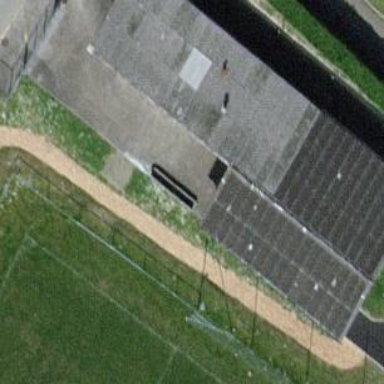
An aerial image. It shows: Shed.